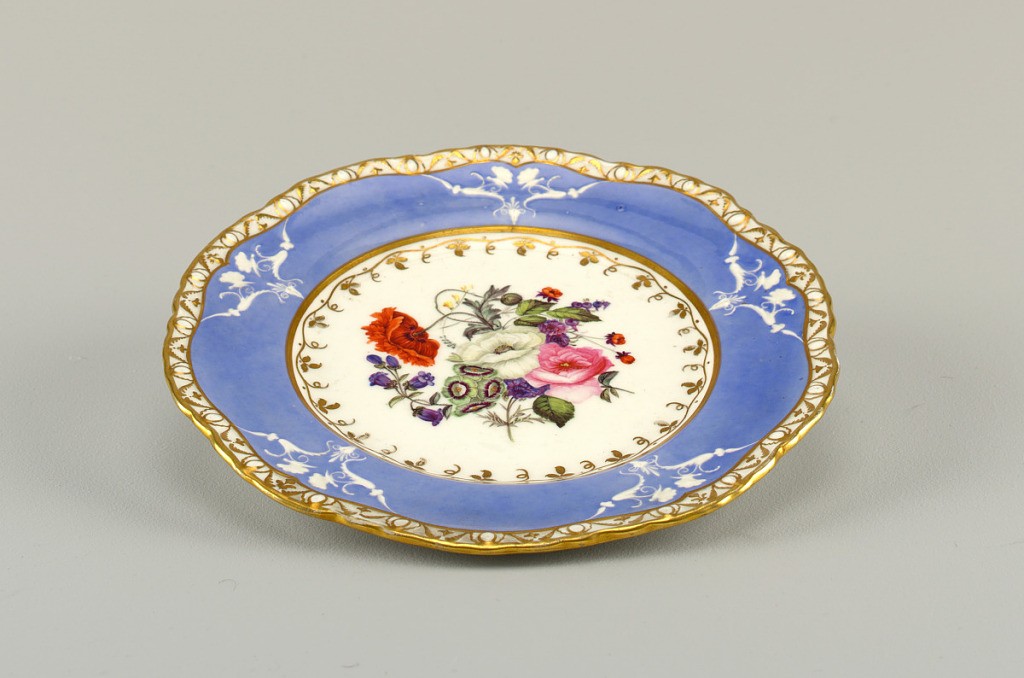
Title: Plate, from a Dessert Service
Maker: Spode Ceramic Works, English, established 1776
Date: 1833–1847
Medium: porcelain (feldspar), vitreous enamel, gold
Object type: plate
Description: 1959-155-1-f: Circular form with scalloped edge and shallow well...